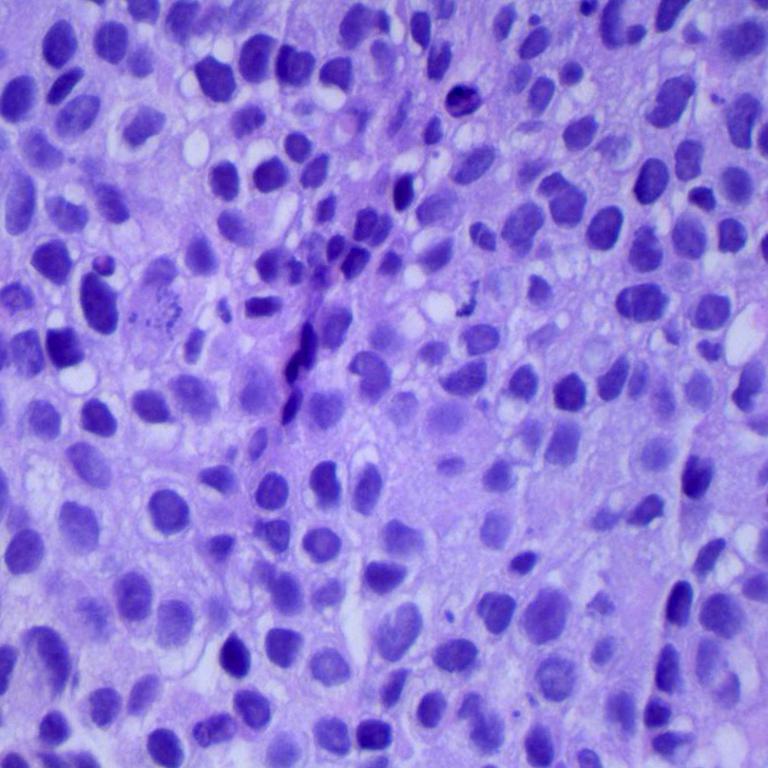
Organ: lung
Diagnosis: squamous carcinomas